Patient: sex M, age 69
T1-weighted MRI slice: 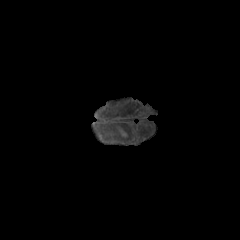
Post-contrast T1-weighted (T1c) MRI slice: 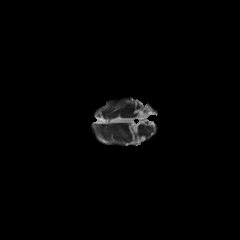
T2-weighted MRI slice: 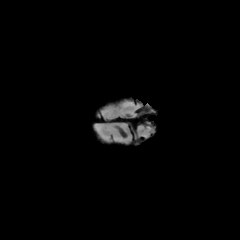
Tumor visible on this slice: no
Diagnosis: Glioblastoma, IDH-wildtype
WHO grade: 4